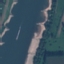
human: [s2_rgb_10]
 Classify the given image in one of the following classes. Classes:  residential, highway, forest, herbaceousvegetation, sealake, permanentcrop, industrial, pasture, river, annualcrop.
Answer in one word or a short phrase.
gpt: River